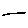
Label: line